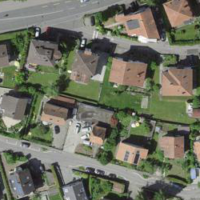
EUNIS habitat code: 54
Species observed at this site:
Portulaca oleracea